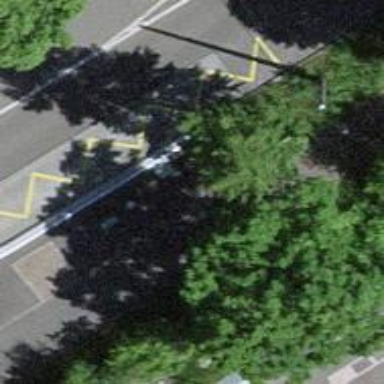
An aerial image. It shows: Platform for public transport. The platform is located by the road.